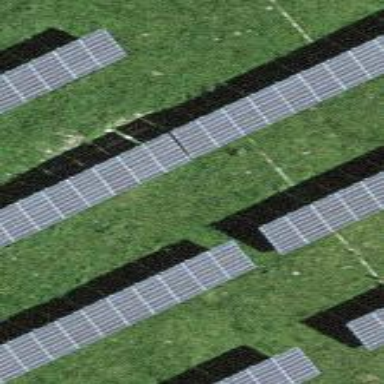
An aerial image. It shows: Solar power generator with photovoltaic panels.